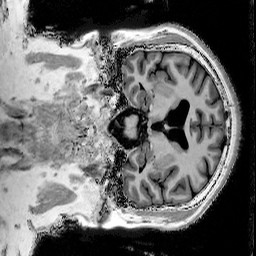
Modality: T1w
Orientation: coronal
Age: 57
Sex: male
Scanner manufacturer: siemens
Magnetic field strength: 3 T
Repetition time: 5 s
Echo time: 0.00298 s